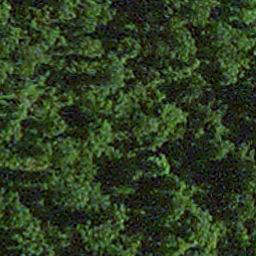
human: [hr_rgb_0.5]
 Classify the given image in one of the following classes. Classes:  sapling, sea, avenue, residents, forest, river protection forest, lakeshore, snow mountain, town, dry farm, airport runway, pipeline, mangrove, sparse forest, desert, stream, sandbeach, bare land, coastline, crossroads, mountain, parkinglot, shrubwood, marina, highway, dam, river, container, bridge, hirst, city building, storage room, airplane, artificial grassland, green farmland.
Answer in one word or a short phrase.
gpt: forest